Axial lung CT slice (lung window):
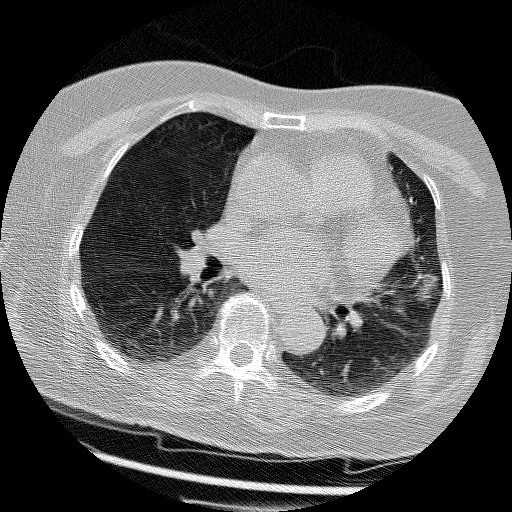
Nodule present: yes
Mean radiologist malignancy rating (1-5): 5